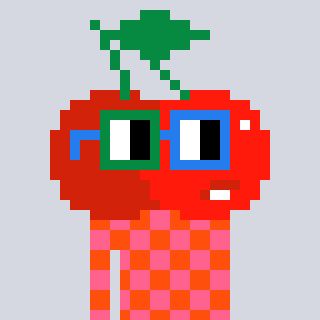
a pixel art character with square green and blue glasses, a cherry-shaped head and a orange-colored body on a cool background